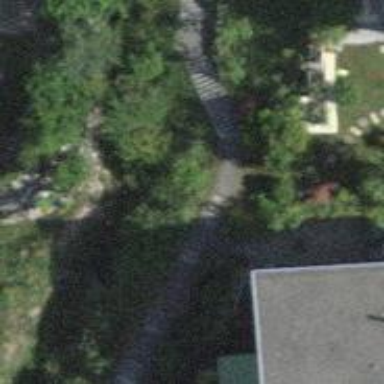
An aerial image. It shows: Road with steps.